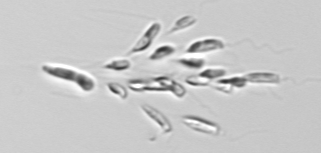
Label: Dinobryon